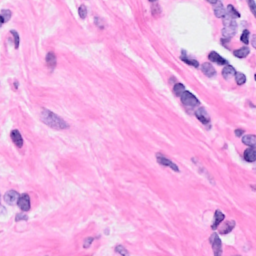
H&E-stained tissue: Breast